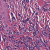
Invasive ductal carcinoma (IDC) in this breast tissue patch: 1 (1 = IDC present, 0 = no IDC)